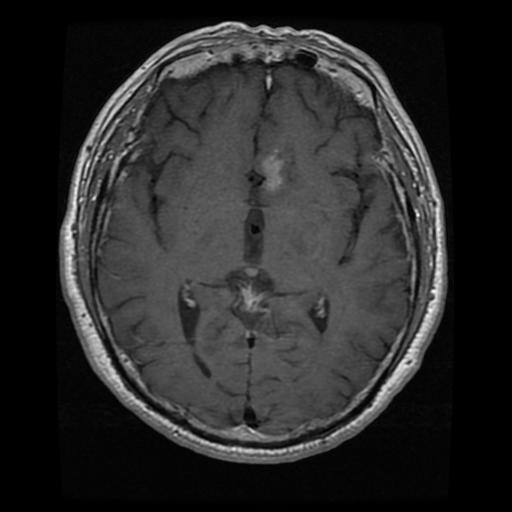
Label: pituitary